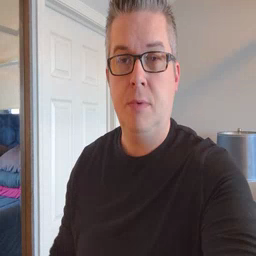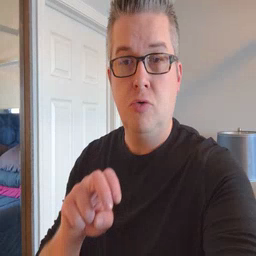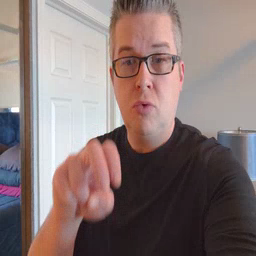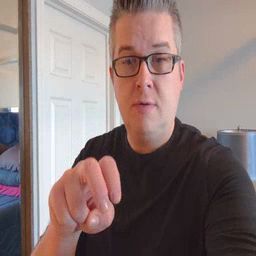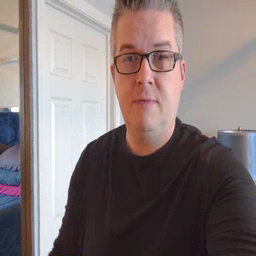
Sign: ride